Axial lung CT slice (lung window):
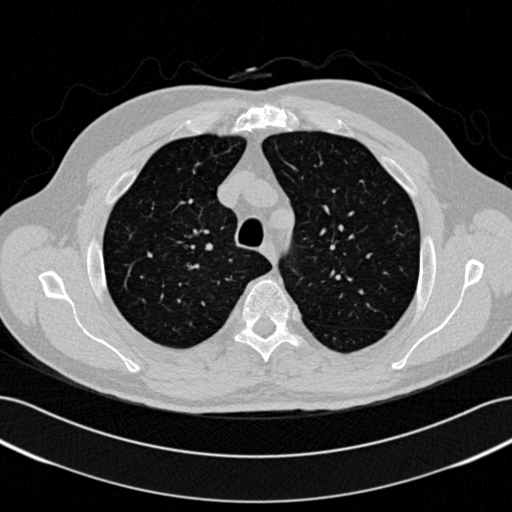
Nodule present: no